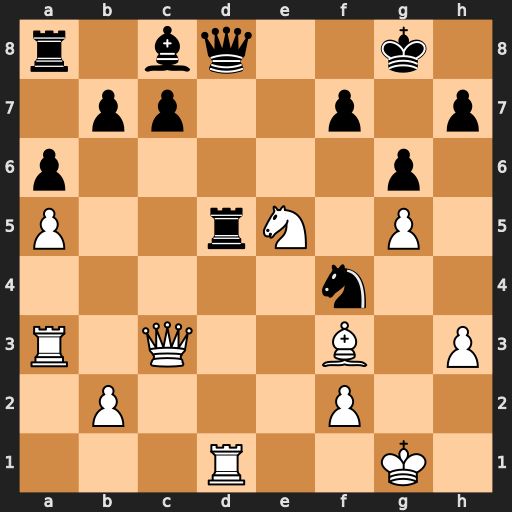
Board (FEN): r1bq2k1/1pp2p1p/p5p1/P2rN1P1/5n2/R1Q2B1P/1P3P2/3R2K1
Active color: w
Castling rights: -
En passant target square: -
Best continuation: Bxd5 Qxg5+ Kh2